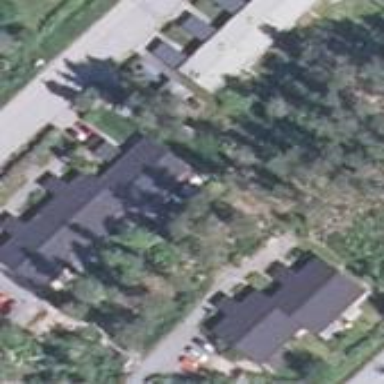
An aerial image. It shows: Terrace building with mix of leaf types and cycles.